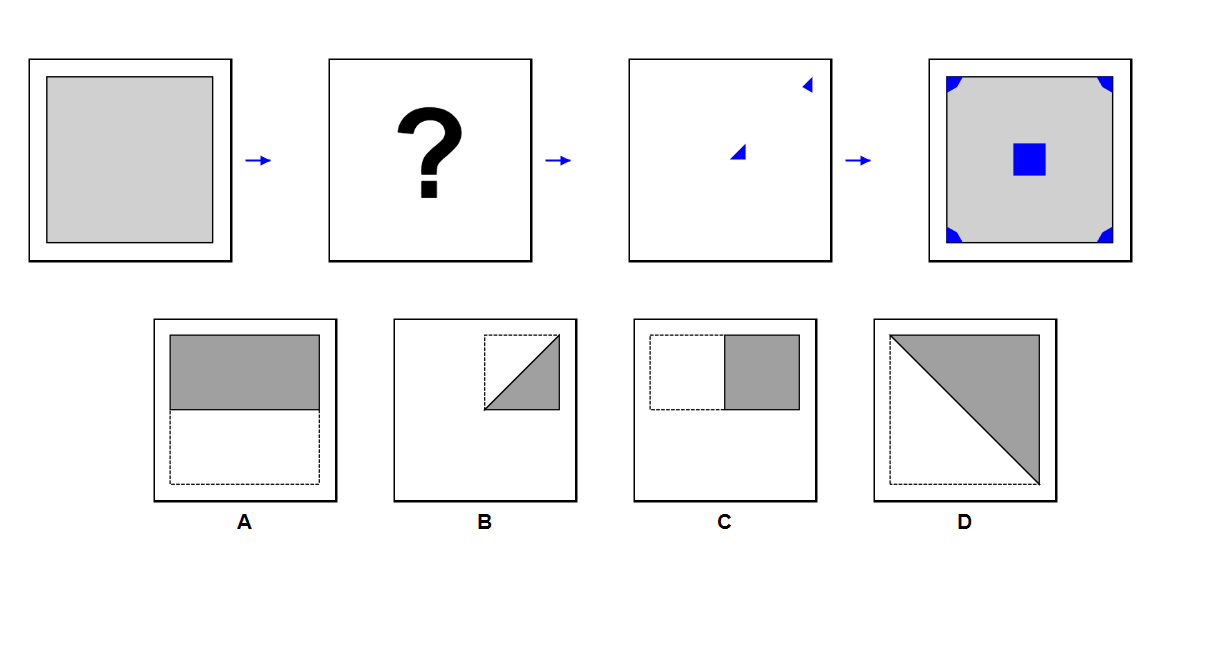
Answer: D